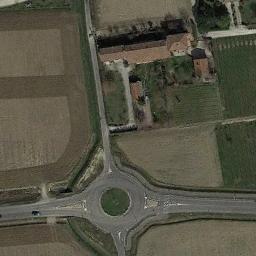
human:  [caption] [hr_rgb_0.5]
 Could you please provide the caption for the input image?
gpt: The roundabout is on the grass next to the farmland and houses .

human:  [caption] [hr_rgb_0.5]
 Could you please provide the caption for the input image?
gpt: The roundabout with four exits and entrances is in the farmland and some houses are next to the roundabout .

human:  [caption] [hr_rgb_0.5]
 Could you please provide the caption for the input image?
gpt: There are several vehicles on the road at the roundabout of four roads, Several buildings around the roundabout and some trees and a large field of farmland .

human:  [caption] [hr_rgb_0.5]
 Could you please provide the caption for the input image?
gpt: Several buildings of different shapes are beside the roundabout .

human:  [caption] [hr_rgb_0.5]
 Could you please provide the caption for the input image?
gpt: There are some yellow farmlands around the roundabout .